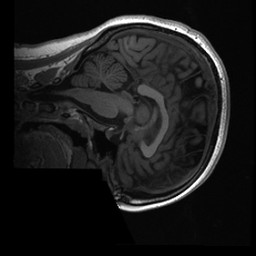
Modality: T1w
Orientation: sagittal
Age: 23
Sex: female